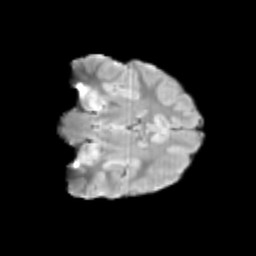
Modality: T2w
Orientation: coronal
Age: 9
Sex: male
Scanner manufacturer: siemens
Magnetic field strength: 3 T
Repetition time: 3.8 s
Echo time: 0.07 s